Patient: sex F, age 66
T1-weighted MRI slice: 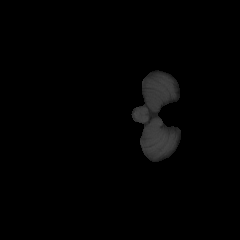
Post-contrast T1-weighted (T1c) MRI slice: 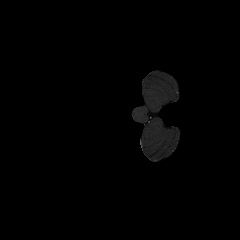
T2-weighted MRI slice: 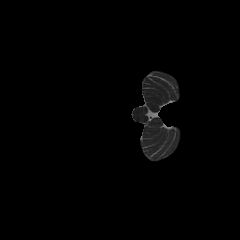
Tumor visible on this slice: no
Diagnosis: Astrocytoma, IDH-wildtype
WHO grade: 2